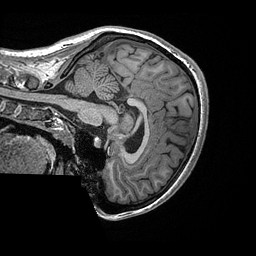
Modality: T1w
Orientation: sagittal
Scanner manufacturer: ge
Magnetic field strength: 3 T
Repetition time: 2.349 s
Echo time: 0.002968 s